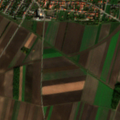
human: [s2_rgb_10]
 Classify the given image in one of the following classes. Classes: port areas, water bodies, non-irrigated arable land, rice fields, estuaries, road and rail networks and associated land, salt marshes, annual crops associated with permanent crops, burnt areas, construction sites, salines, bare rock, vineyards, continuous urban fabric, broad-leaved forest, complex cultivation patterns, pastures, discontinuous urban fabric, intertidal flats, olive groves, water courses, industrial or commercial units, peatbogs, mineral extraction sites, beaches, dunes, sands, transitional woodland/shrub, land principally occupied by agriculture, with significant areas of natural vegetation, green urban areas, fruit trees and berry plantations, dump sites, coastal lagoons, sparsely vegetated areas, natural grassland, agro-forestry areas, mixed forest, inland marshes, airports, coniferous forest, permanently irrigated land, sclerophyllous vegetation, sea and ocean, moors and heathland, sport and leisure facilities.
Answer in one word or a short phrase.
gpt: discontinuous urban fabric, non-irrigated arable land, land principally occupied by agriculture, with significant areas of natural vegetation